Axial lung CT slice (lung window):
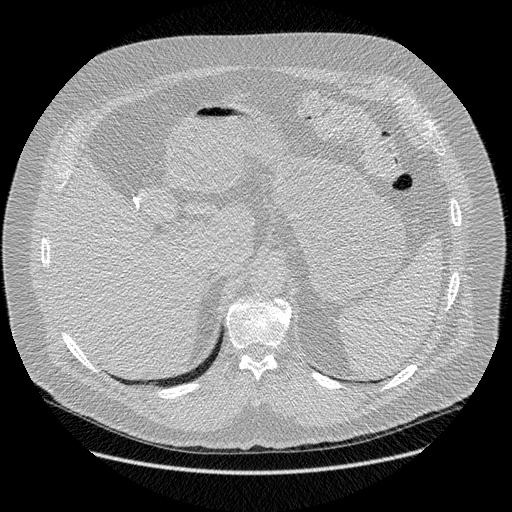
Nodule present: no